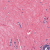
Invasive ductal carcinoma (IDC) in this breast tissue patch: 0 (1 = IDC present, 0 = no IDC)